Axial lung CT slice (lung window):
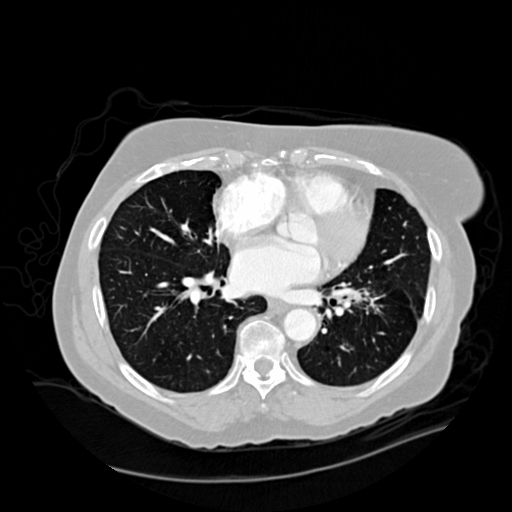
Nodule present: no